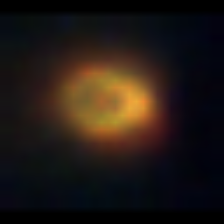
Taxon: NanoPlankton
Group: Other